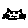
Label: cat